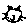
Label: cat